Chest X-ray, AP view. Patient: 40 years old, sex F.
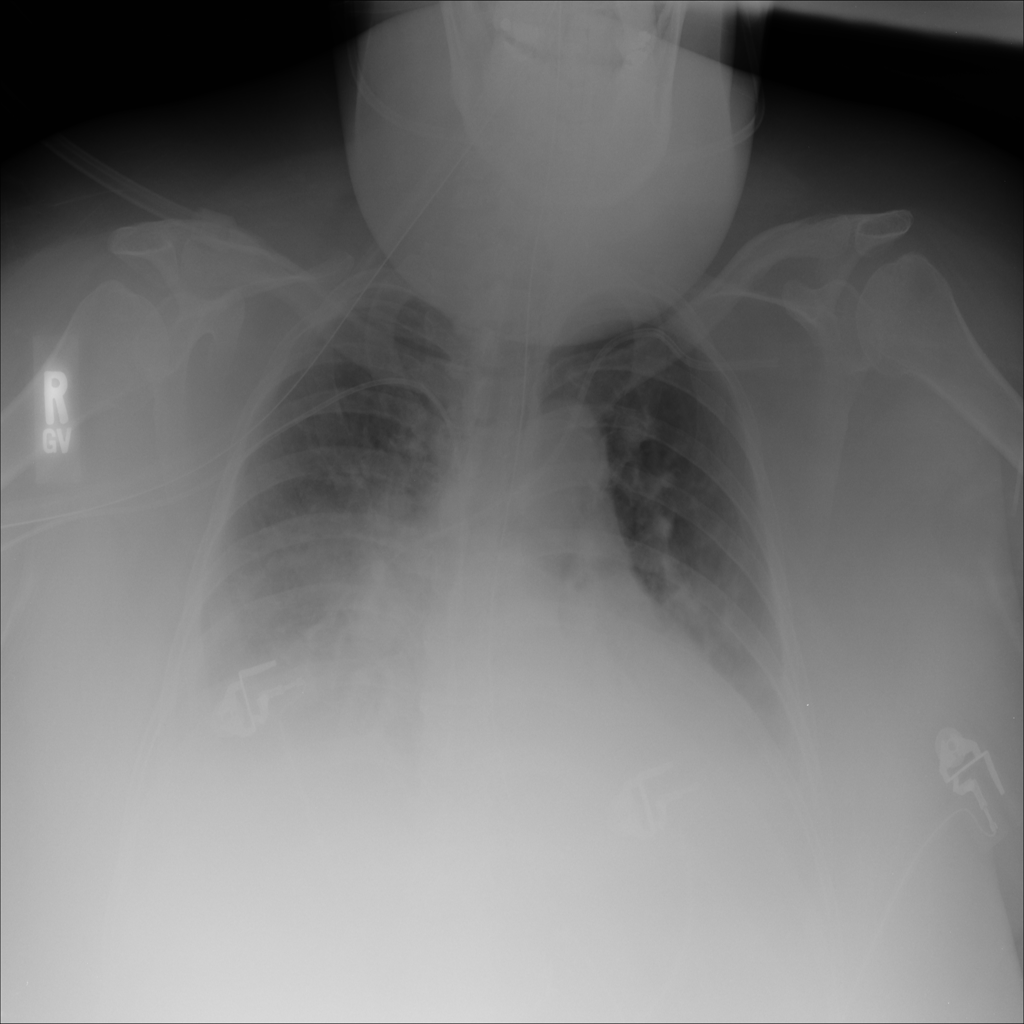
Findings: Atelectasis, Consolidation